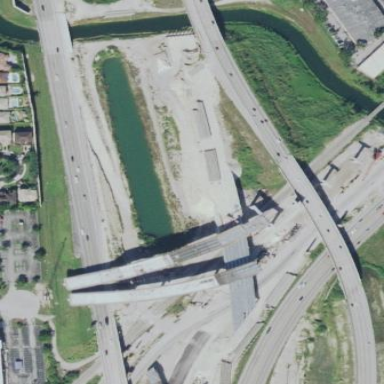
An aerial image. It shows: Man-made bridge.